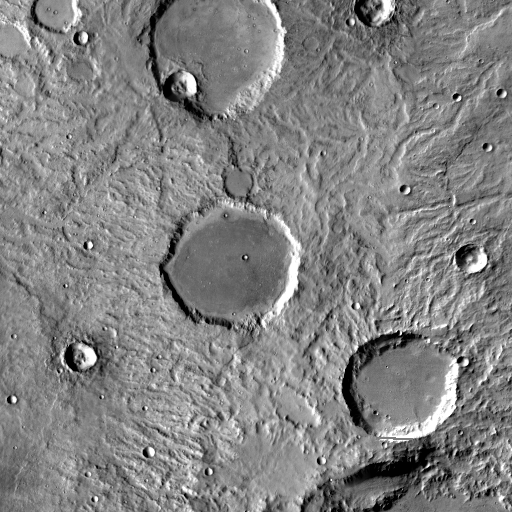
Crater classes present: Background, Other, Buried